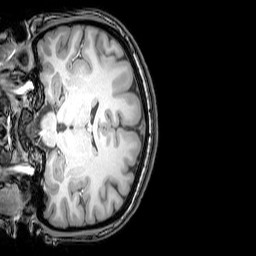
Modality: T1w
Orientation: coronal
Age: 23
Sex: female
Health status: healthy
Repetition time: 0.081 s
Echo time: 0.037 s